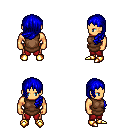
a pixel art fantasy rpg character, male body template, human, tanned skin, brown tunic, red pants, blue left-swept hairstyle, gold boots, four views (front, back, left, right), 2x2 character sprite sheet, small pixel art, hard edges, no anti-aliasing